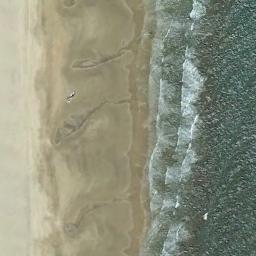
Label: beach